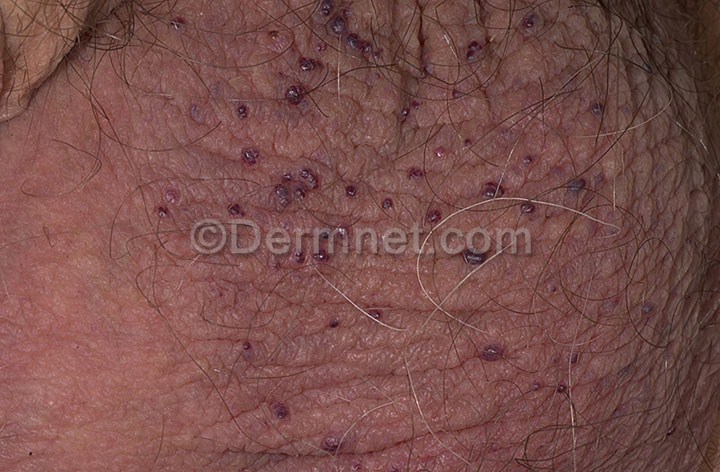
Disease: Vascular Tumors